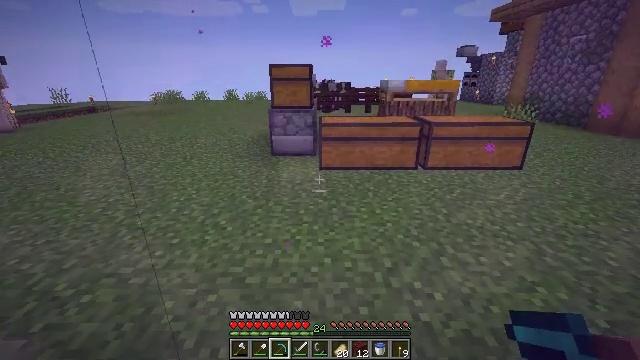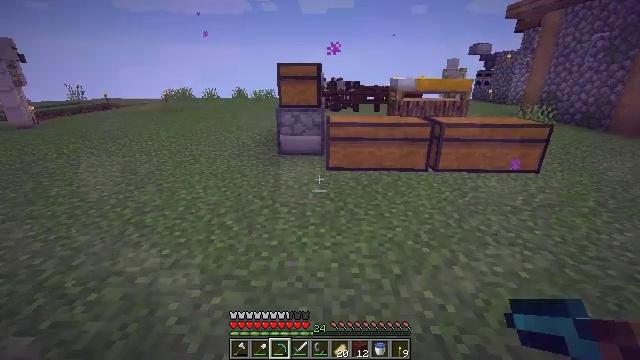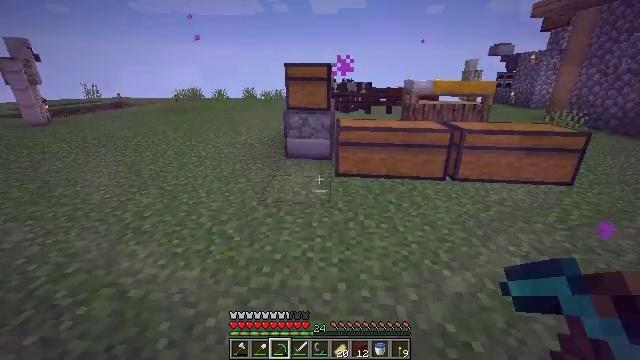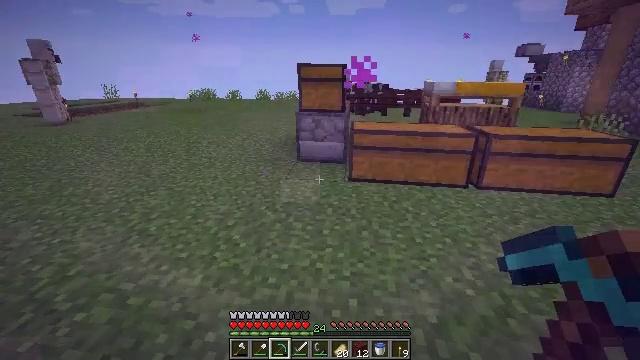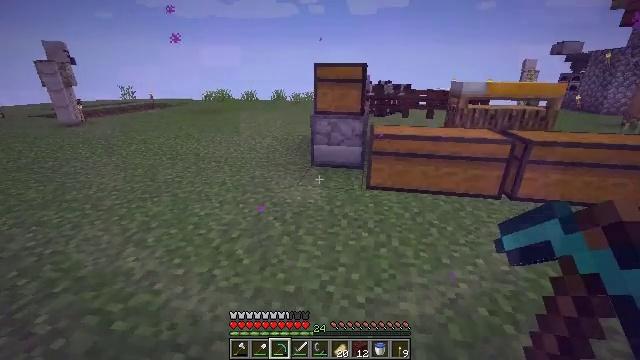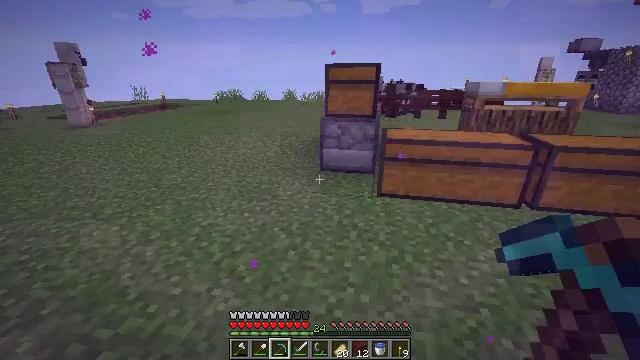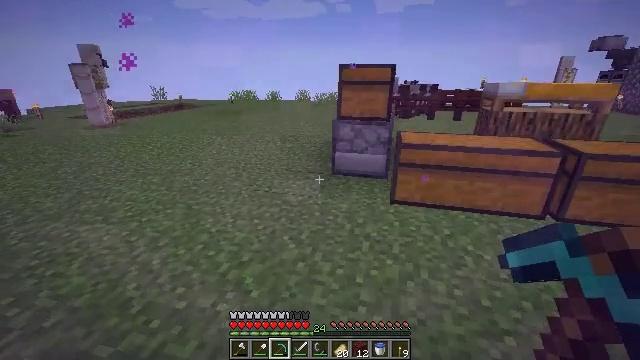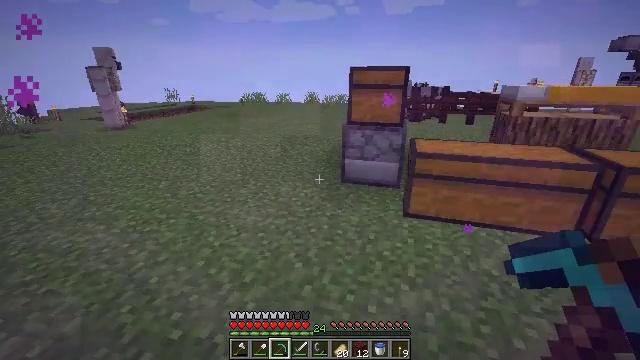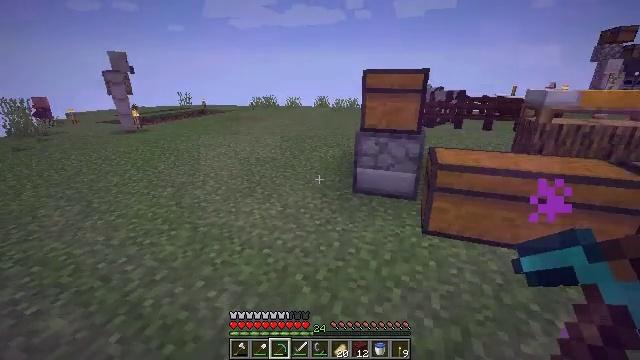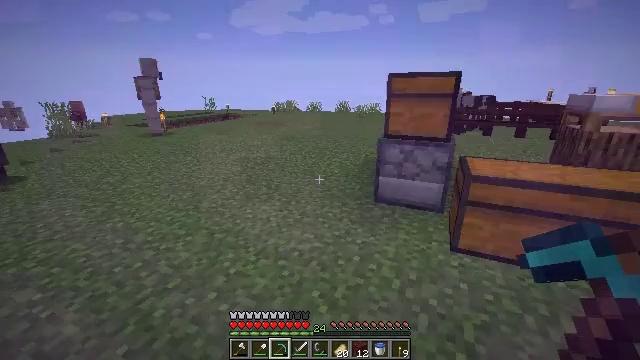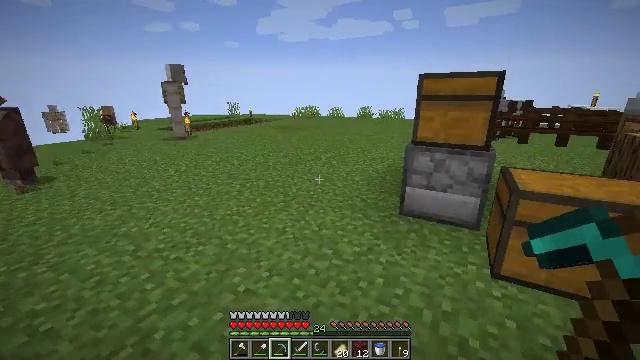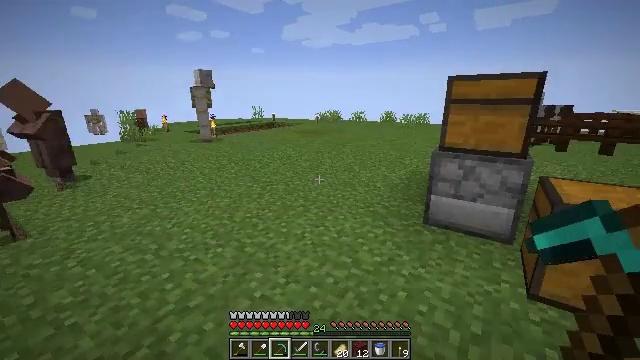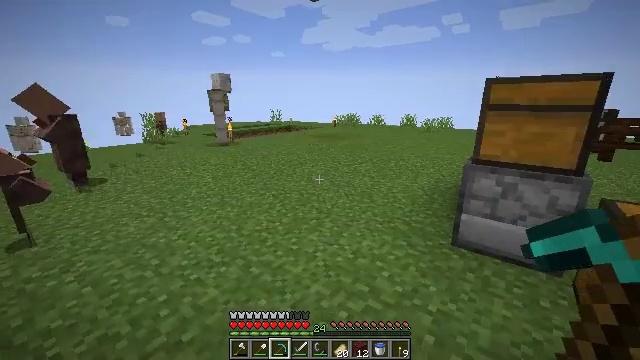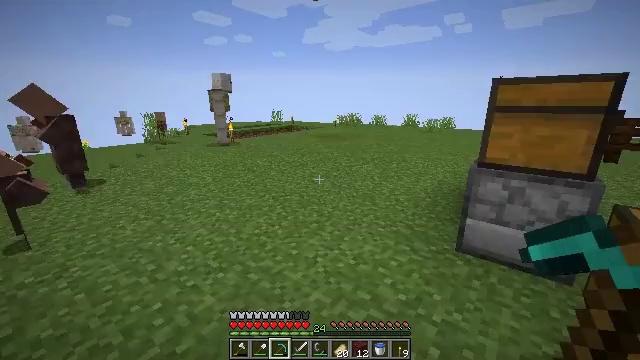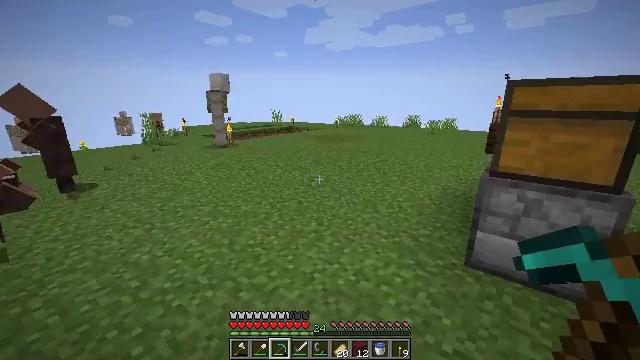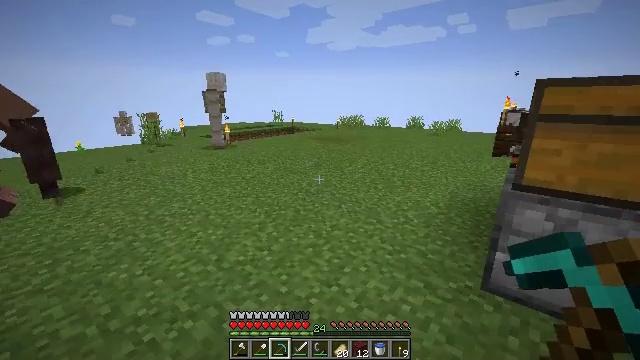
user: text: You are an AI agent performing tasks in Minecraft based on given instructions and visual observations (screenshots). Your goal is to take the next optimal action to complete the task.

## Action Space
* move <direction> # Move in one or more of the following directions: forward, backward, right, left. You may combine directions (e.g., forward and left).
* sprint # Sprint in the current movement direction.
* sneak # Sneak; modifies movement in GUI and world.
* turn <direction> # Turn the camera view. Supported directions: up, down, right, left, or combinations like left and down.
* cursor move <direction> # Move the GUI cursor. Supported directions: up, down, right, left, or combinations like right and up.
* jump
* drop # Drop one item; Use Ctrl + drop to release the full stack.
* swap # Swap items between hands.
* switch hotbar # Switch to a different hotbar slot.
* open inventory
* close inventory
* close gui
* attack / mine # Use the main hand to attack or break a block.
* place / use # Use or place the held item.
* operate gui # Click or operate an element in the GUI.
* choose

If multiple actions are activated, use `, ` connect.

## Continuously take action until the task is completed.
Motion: motion action
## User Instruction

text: Get stone stairs by crafting with stone.
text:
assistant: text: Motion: move forward, turn left
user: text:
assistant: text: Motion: move forward, turn left
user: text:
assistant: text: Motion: move forward, turn left
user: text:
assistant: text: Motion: move forward, turn left
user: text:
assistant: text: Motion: move forward, turn left
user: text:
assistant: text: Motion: move forward, turn left
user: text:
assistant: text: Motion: move forward, turn left
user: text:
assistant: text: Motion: move forward, turn left
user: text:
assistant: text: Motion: move forward, turn left
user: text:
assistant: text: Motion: move forward, turn left
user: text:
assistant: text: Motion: move forward, turn left
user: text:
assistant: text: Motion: move forward, turn left
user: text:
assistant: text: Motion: move forward
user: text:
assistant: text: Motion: move forward
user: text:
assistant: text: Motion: move forward
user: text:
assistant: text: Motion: move forward
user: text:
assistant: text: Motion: move forward
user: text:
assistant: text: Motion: move forward
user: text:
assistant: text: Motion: move forward
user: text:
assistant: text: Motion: move forward
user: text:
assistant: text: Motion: move forward
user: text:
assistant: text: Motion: move forward
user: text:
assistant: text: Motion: move forward
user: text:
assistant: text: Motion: move forward
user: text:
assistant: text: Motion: move forward
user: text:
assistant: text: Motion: move forward
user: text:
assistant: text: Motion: move forward
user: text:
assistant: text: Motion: move forward
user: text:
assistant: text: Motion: move forward, turn left
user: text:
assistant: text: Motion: move forward, turn left